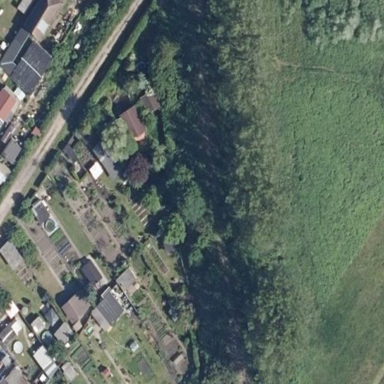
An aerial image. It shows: Area designated for allotments.